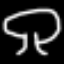
Label: mushroom